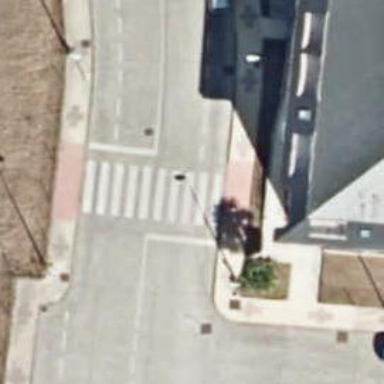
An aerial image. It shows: Zebra crossing on the road.